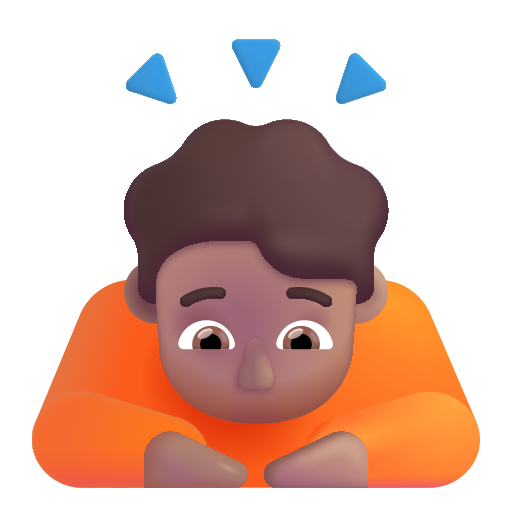
person bowing color